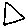
Label: triangle